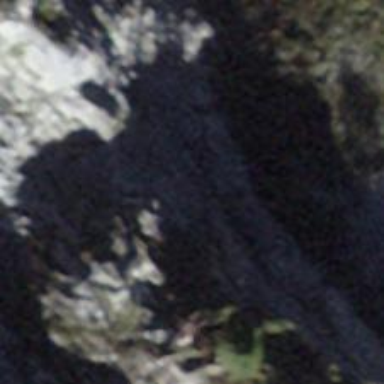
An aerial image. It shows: Natural cliff.